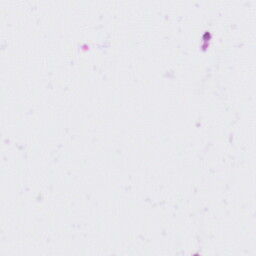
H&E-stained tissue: Liver